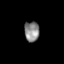
Tissue: skin
Cell type: Epithelial cells
Senescence score: 0.2747
Nuclear area (px): 297
Mean DAPI intensity: 135.71